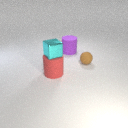
large purple rubber cylinder behind small brown rubber sphere